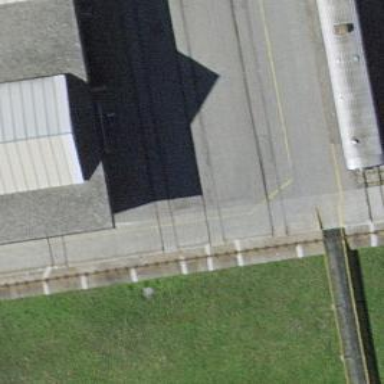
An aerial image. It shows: Railway crossing.